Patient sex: M
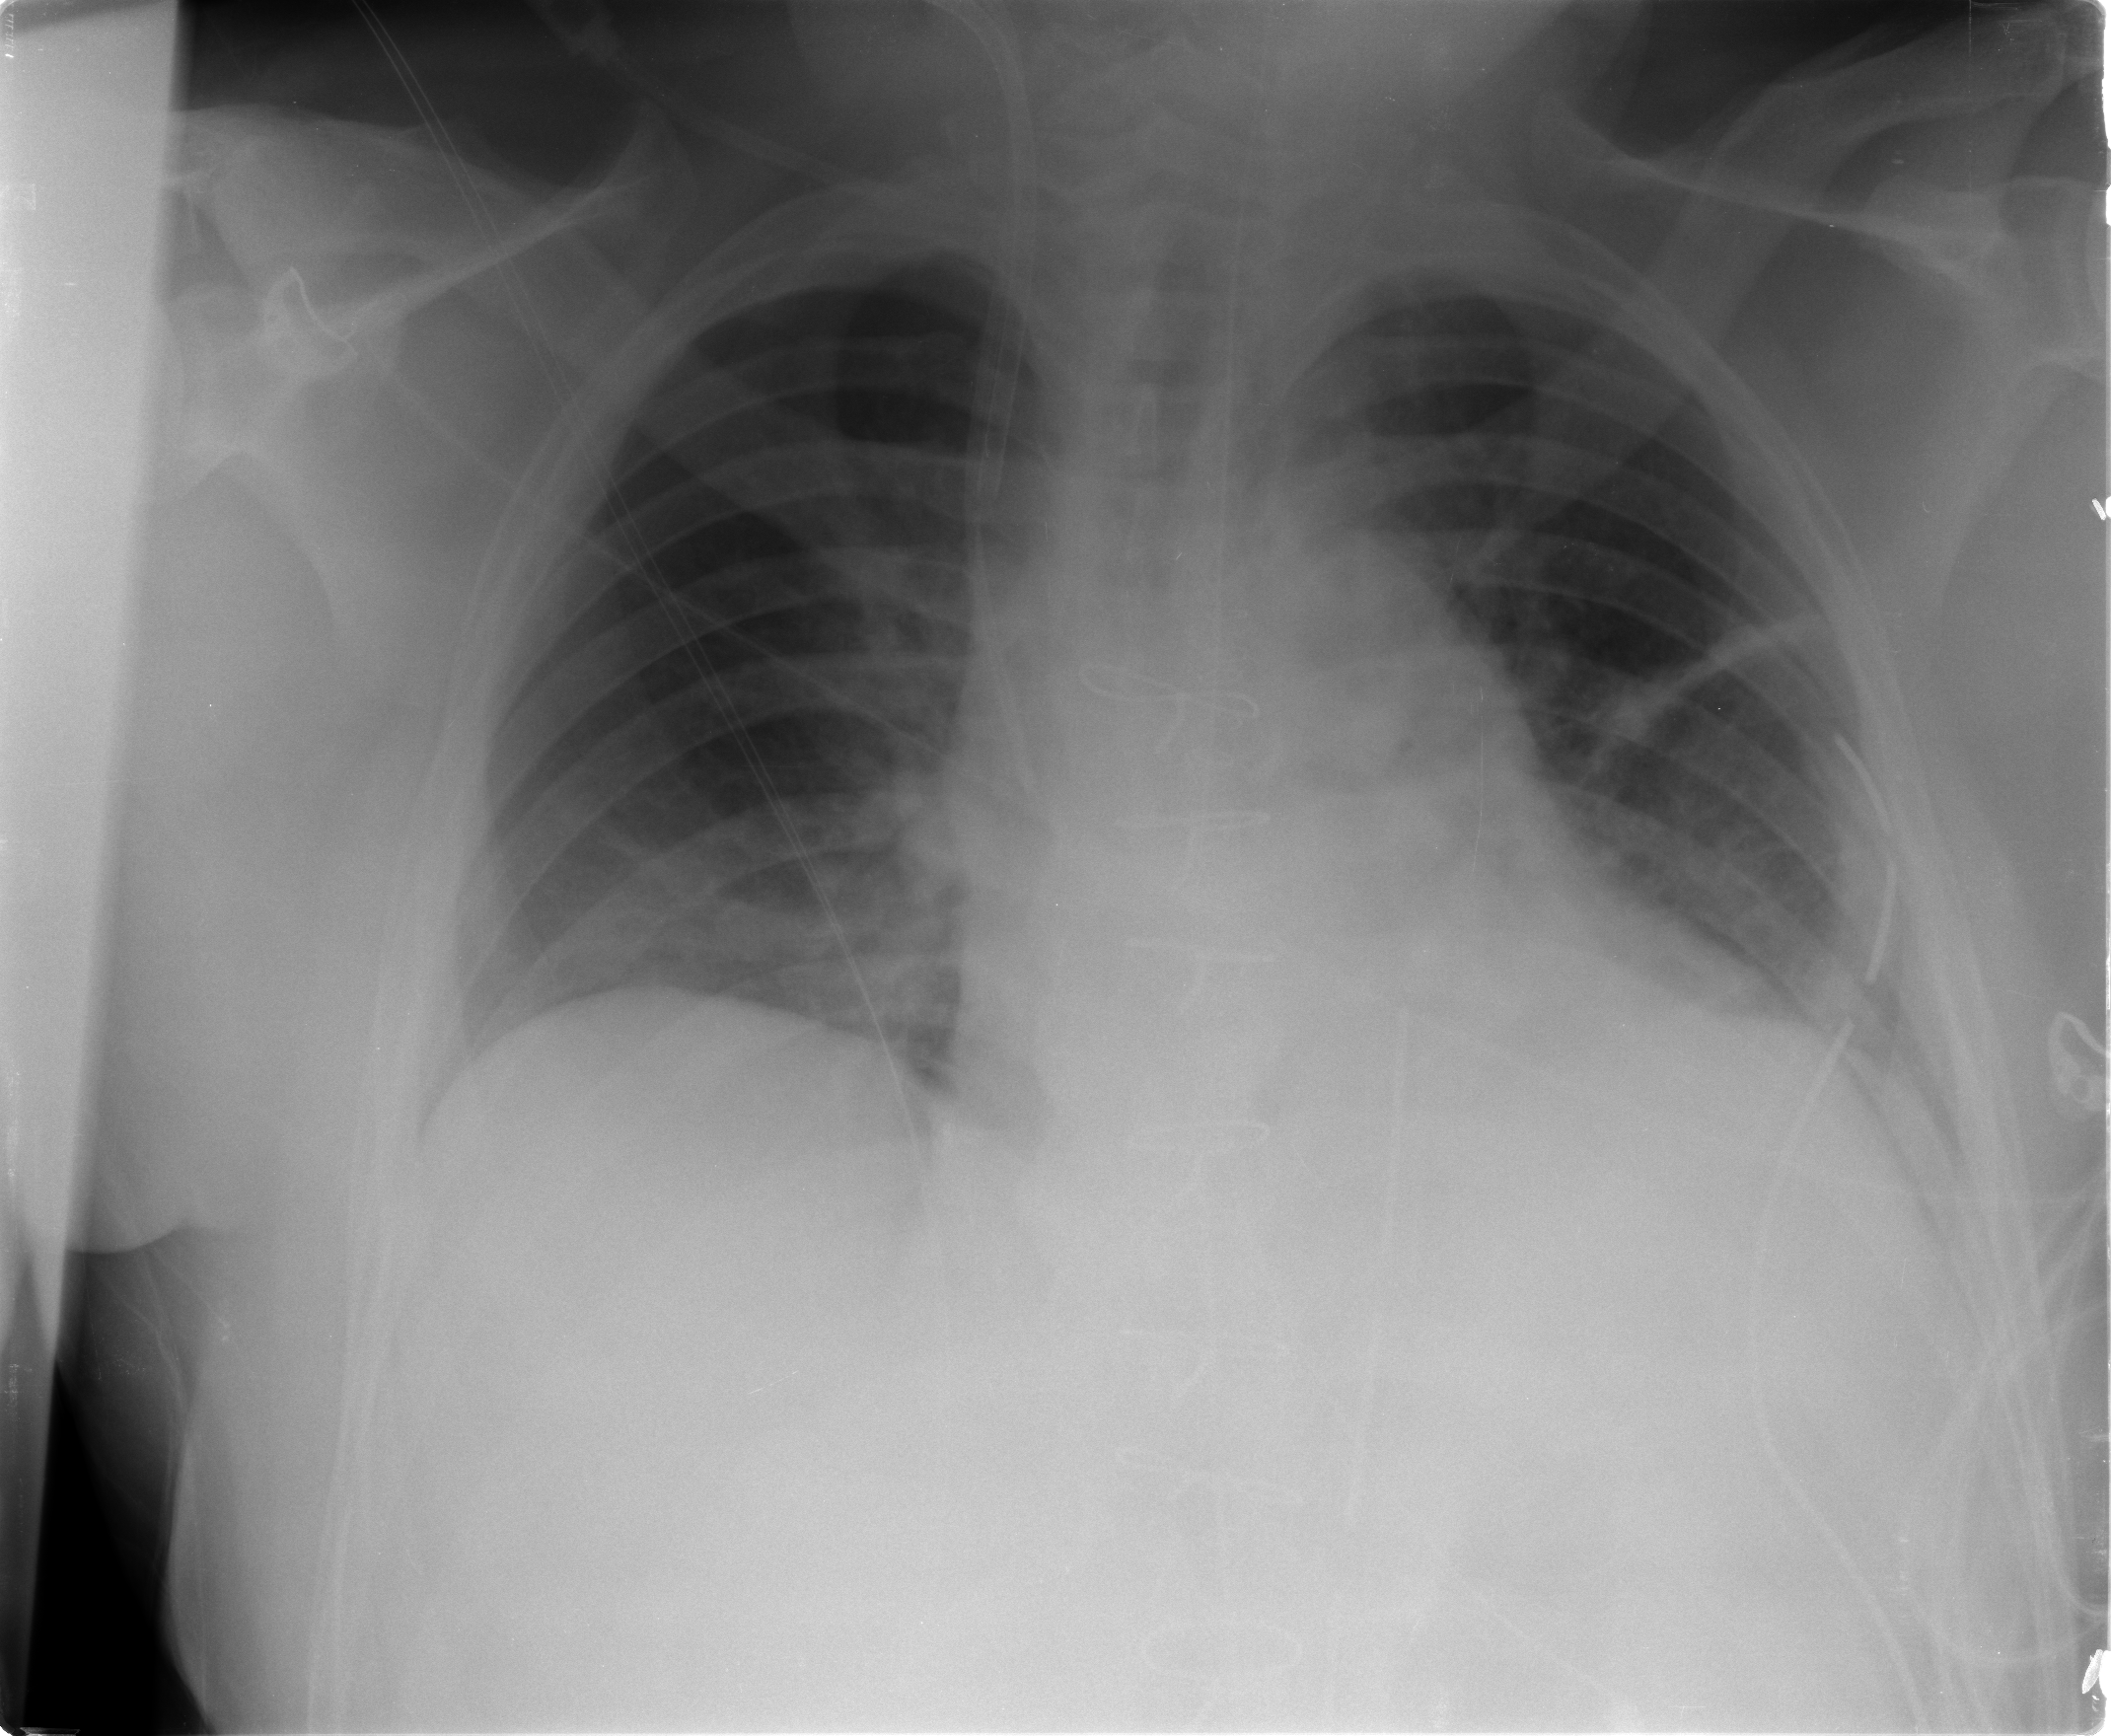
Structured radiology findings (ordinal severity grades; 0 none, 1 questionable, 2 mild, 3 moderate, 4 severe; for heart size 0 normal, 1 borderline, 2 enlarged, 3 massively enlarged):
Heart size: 2
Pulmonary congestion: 1
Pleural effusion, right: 0
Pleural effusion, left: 0
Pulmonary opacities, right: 0
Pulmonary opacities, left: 0
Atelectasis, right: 2
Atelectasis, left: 2